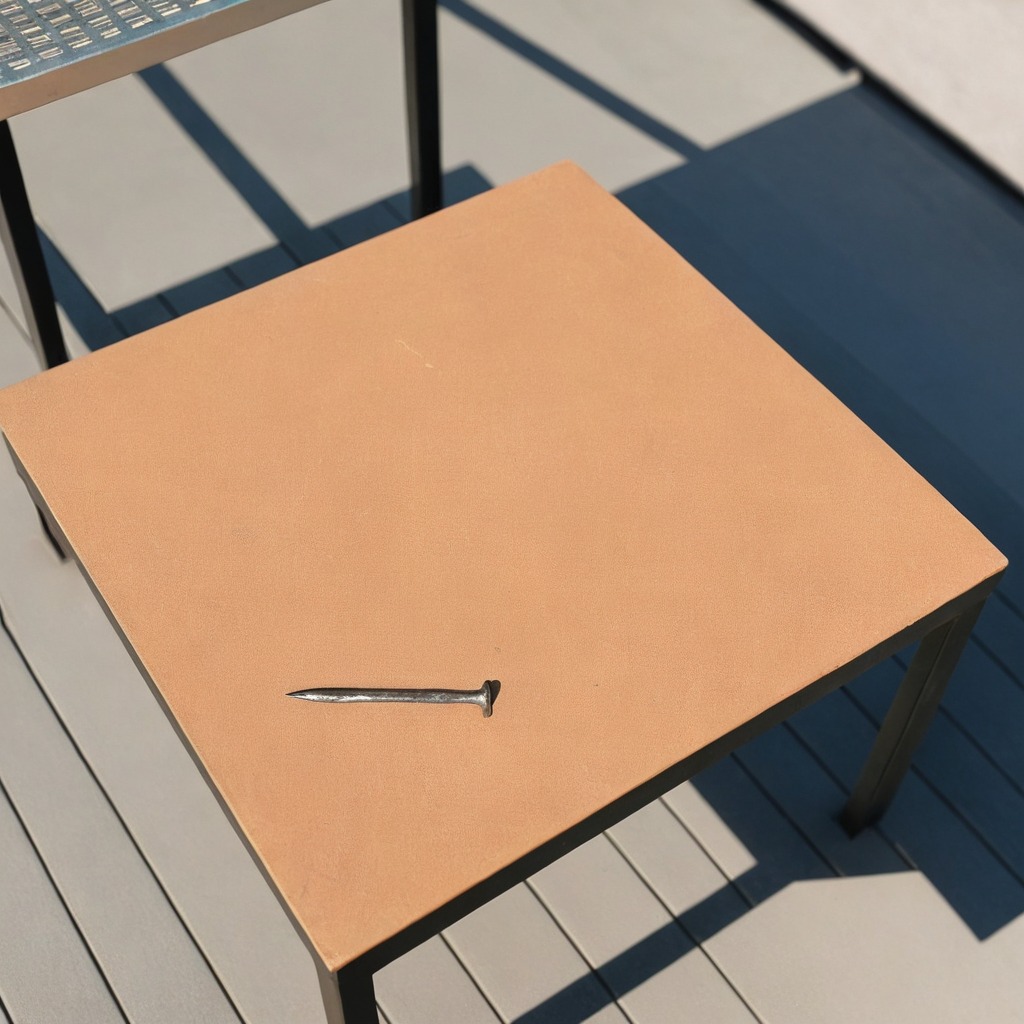
An iron nail is lying on the clean utility table in a temporary outdoor tool station.